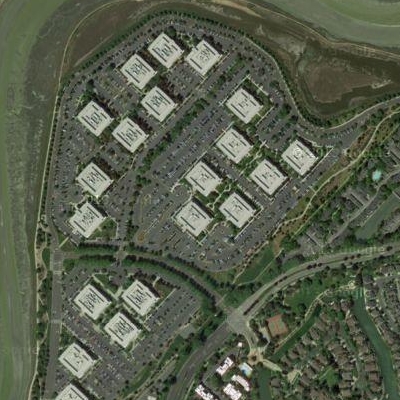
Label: cIndustry